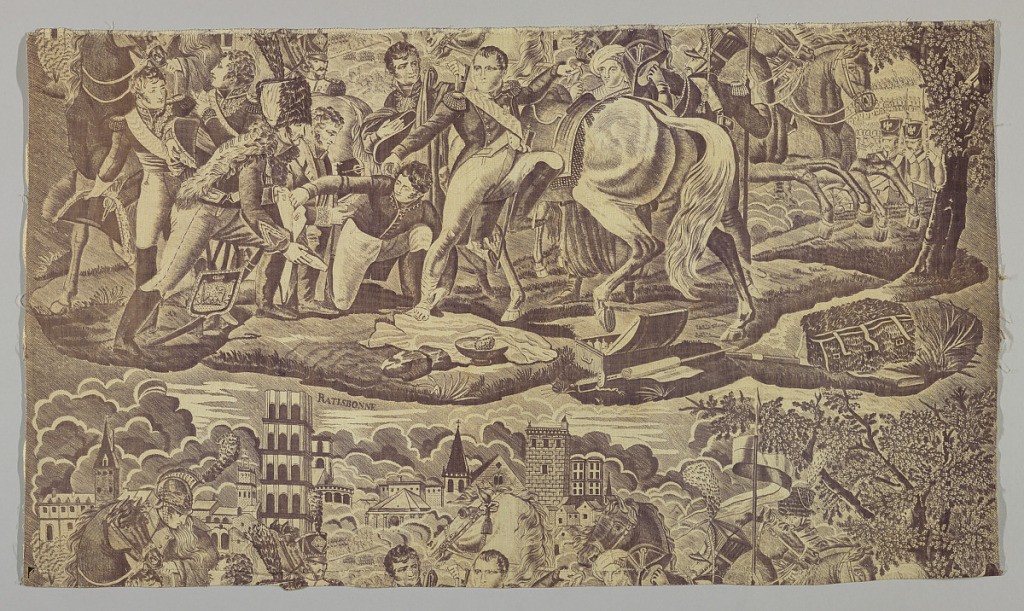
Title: Textile
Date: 19th century
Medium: cotton Technique: printed by engraved copper plate on plain weave
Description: Section of cotton, copper-plate, print in purple on white ground. Depicting a battle scene of the Napoleonic Wars. The word "Ratisbonne" printed in large letters beneath the scene.